Часть A. Теоретическая (3 балла) Пусть заряд на обкладках конденсатора емкости $C$ зависит от времени по гармоническому закону:\[q(t) = q_0 \cdot \cos(2\pi f t).\]
Какова амплитуда напряжения на конденсаторе? Для любой схемы, работающей на переменном токе, можно ввести импеданс $Z$ — характеристику, аналогичную сопротивлению в постоянном токе и равную отношению амплитуд напряжения и тока.
Часть B. Экспериментальная (6 баллов) Система из осциллографа и подключенного к нему щупа является неидеальным измерительным прибором. Простейшая эквивалентная схема – подключенные параллельно емкость, сопротивление и идеальный вольтметр переменного тока (см. рис. 2).  В настройках генератора выставьте синусоидальную форму сигнала с амплитудой $2~ В$. Подключите провод с чёрным и красным крокодилами к генератору, щупы — к каналам осциллографа.
Опишите теоретически, как зависит $Z$ для схемы на рис. 1 от частоты при малых частотах $(f \to 0)$ и как – при больших частотах $(f \to\infty)$.
. Определите ёмкость $C$ осциллографа с подсоединенным щупом.
Определите сопротивление $R$ осциллографа с подсоединенным щупом.
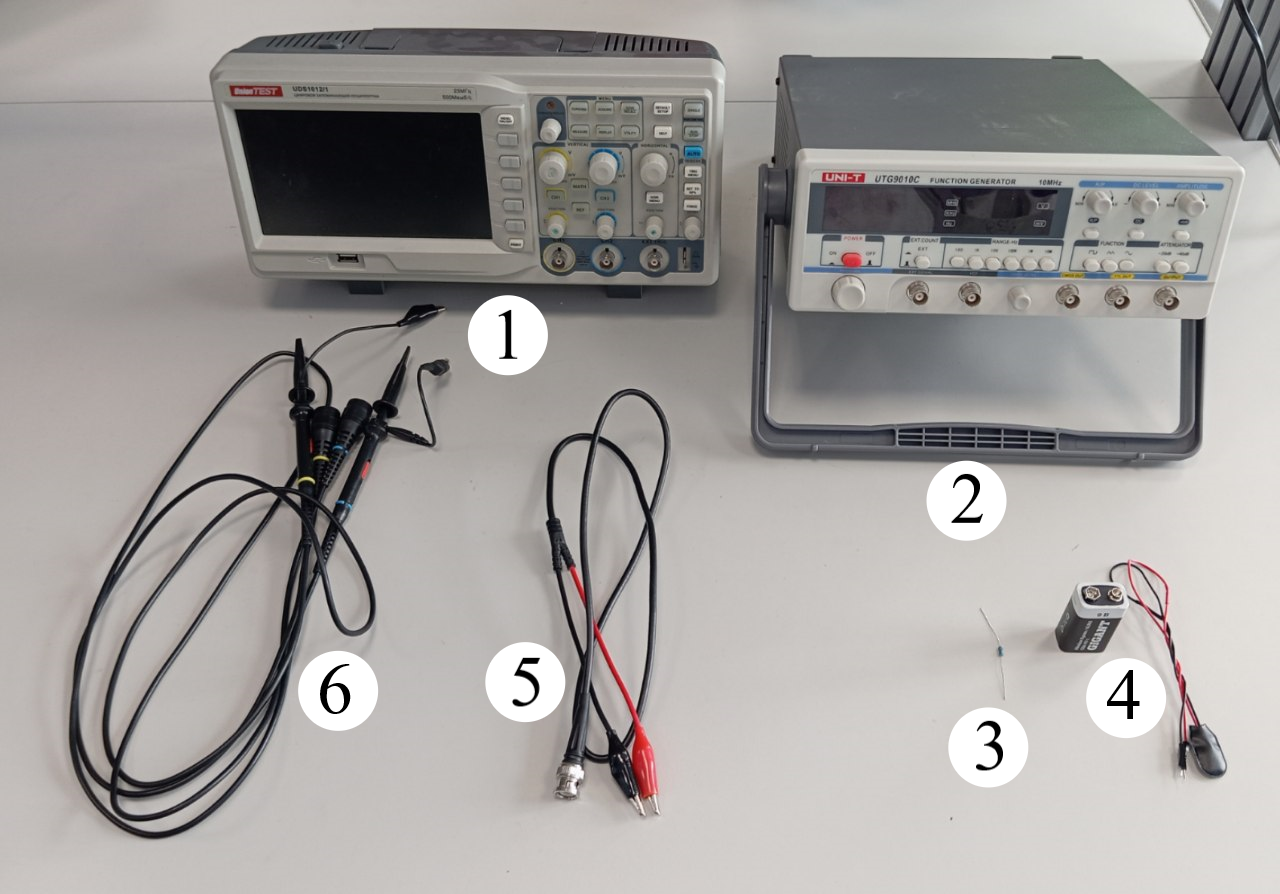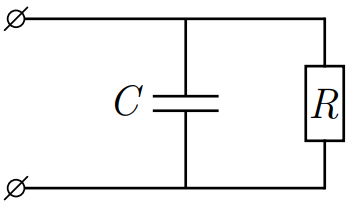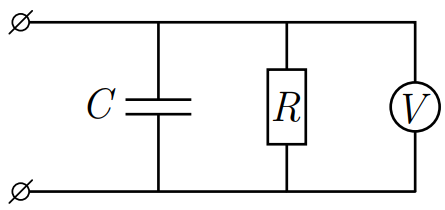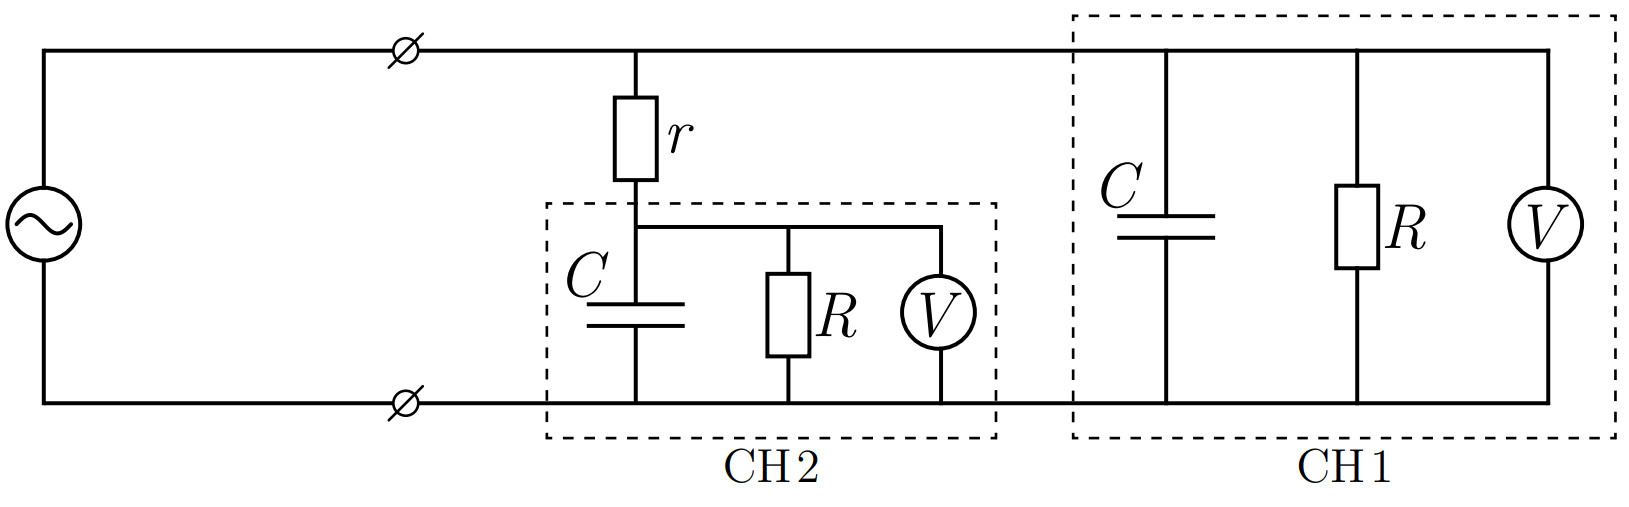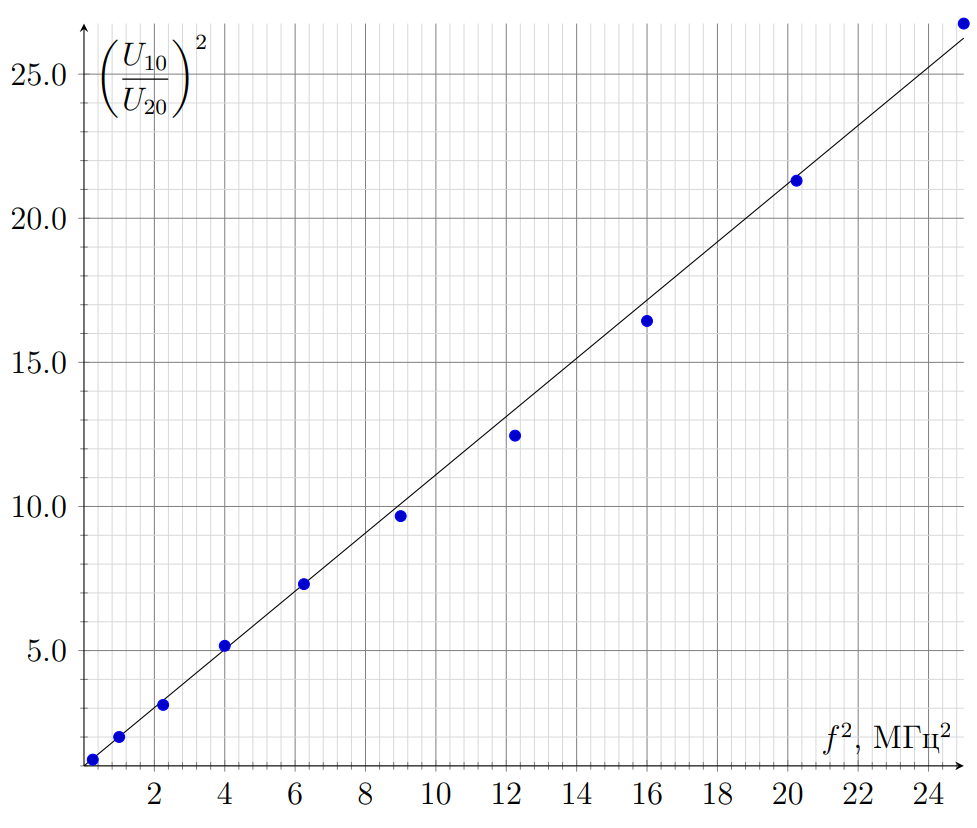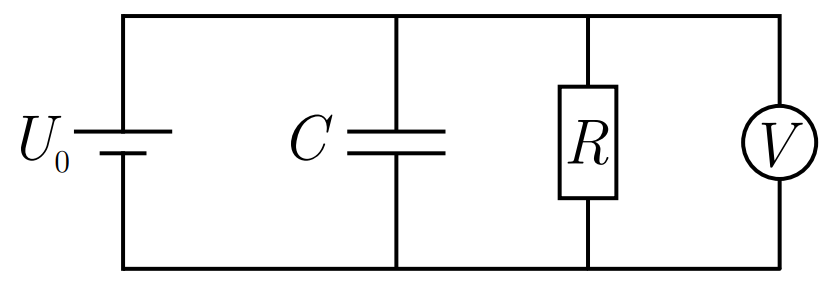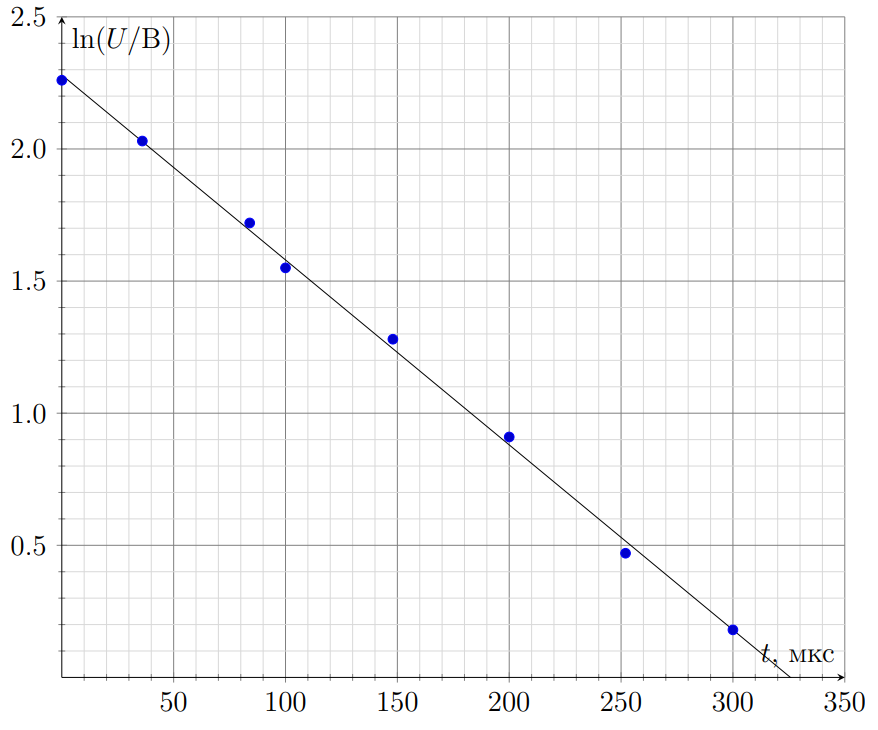
Какова амплитуда напряжения на конденсаторе? Какова амплитуда тока, затекающего на одну обкладку конденсатора и стекающего с противоположной?

 $U(t)=\frac{q(t)}{C}=\frac{q_0}{C}\cos\left(2\pi ft\right)$, поэтому амплитуда напряжения $U_0=\frac{q_0}{C}$.$I(t)=\dot{q}(t)=-q_02\pi f\sin\left(2\pi ft\right)$, поэтому амплитуда тока

Ответ:

 $I_0=2\pi f q_0$.
Решение: $U(t)=\frac{q(t)}{C}=\frac{q_0}{C}\cos\left(2\pi ft\right)$, поэтому амплитуда напряжения $U_0=\frac{q_0}{C}$.$I(t)=\dot{q}(t)=-q_02\pi f\sin\left(2\pi ft\right)$, поэтому амплитуда тока
Ответ: $I_0=2\pi f q_0$.

Опишите теоретически, как зависит $Z$ для схемы на рис. 1 от частоты при малых частотах $(f \to 0)$ и как – при больших частотах $(f \to\infty)$.
Ответ: При малых частотах $Z_C=\frac{1}{2\pi f C} \gg Z_R=R$, поэтому $Z\approx Z_R=R$ и не зависит от частоты.При больших частотах $Z_C\ll Z_R$, поэтому $Z\approx Z_C=\frac{1}{2\pi fC}$.

. Определите ёмкость $C$ осциллографа с подсоединенным щупом.
Решение: Соберем схему, показанную на рисунке 3. Один щуп осциллографа подключим напрямую к генератору для измерения напряжения на нем, другой щуп — последовательно с выданным резистором. При больших частотах второй канал осциллографа эквивалентен конденсатору емкостью $C$. Предположим, что уже при $f\sim 1~МГц$ выполняется $Z \approx Z_C$. Пусть напряжение на конденсаторе меняется по закону:$$U_2=\frac{q_0}{C}\cos\left(2\pi ft\right)=\frac{I_0}{2\pi fC}\cos\left(2\pi ft\right)\tag{1}.$$Тогда для амплитуды напряжения на втором канале осциллографа имеем:$$I_{20}=I_0\cdot\frac{1}{2\pi fC}\tag{2},$$Ток в цепи же в цепи конденсатора и $C$ и резистора $r$ меняется по закону:$$I(t)=\dot{q}(t)=-q_02\pi f\sin\left(2\pi ft\right)=-I_0\sin\left(2\pi ft\right)\tag{3}.$$Тогда напряжение на резисторе $r$ :$$U_r(t)=I(t)r=-I_0\sin\left(2\pi ft\right)\tag{4}.$$Напряжение на первом канале осциллографа складывается из напряжений на конденсаторе $C$ и сопротивлении $r$.$$U_1(t)=U_r+U_2=I(t)r=-I_0r\sin\left(2\pi ft\right)+\frac{I_0}{2\pi fC}\cos\left(2\pi ft\right)\tag{5}.$$Введем дополнительный угол:$$\phi=\operatorname{arctan}\frac{1}{2\pi fCr}.\tag{6}$$Тогда для напряжения на первом канале осциллографа получаем:$$U_1(t)=I_0\sqrt{r^2+\left(\frac{1}{2\pi fC}\right)}\cos\left(2\pi ft+\phi\right).\tag{7}$$И для амплитуды этого напряжения:$$U_10=I_0\sqrt{r^2+\left(\frac{1}{2\pi fC}\right)^2}.\tag{8}$$Окончательно отношение амплитуд на первом и втором каналах осциллографа:$$\frac{U_{10}}{U_{20}}=\sqrt{1+\left(2\pi fCr\right)^2},\tag{9}$$где $f$ — частота сигнала генератора.  Измерим зависимость напряжений на двух каналах осциллографа от частоты сигнала. Построим график зависимости квадрата отношения амплитуд этих напряжений$\left(\frac{U_1}{U_2}\right)^2$ от квадрата частоты сигнала $f^2$. $U_{10},~В$3.003.003.003.003.003.003.003.003.003.00$U_{20},~В$2.722.121.701.321.110.970.850.740.650.58$f,~МГц$0.501.001.502.002.503.003.504.004.505.00$f^2,~МГц^2$0.251.002.254.006.259.0012.2516.0020.2525.00$\left(\frac{U_1}{U_2}\right)^2$1.222.003.115.177.309.6612.4616.4421.3026.75 Видно, что экспериментальные точки отлично описываются линейной функцией, т.е. предположение $Z_C \ll Z_R$ на этих частотах выполняется. Угловой коэффициент графика данной зависимости составляет$$k =\left(2\pi Cr\right)^2 = 1.01 \cdot 10^{−12} с^2.\tag{10}$$Откуда емкость осциллографа$$C =\frac{\sqrt{k}}{2\pi r}=145~пФ. \tag{11}$$  | $U_{10},~В$ | 3.00 | 3.00 | 3.00 | 3.00 | 3.00 | 3.00 | 3.00 | 3.00 | 3.00 | 3.00 | | --- | --- | --- | --- | --- | --- | --- | --- | --- | --- | --- | | $U_{20},~В$ | 2.72 | 2.12 | 1.70 | 1.32 | 1.11 | 0.97 | 0.85 | 0.74 | 0.65 | 0.58 | | $f,~МГц$ | 0.50 | 1.00 | 1.50 | 2.00 | 2.50 | 3.00 | 3.50 | 4.00 | 4.50 | 5.00 | | $f^2,~МГц^2$ | 0.25 | 1.00 | 2.25 | 4.00 | 6.25 | 9.00 | 12.25 | 16.00 | 20.25 | 25.00 | | $\left(\frac{U_1}{U_2}\right)^2$ | 1.22 | 2.00 | 3.11 | 5.17 | 7.30 | 9.66 | 12.46 | 16.44 | 21.30 | 26.75 |

Определите сопротивление $R$ осциллографа с подсоединенным щупом.
Решение: Для определения сопротивления осциллографа соберем схему, изображенную на рисунке 4.  При отключении осциллографа от батареи емкость осциллографа будет разряжаться через его внутреннее сопротивление. С помощью однократного срабатывания синхронизации запишем осциллограмму разрядки емкости. Используя курсоры и смещение осциллограммы, измерим зависимость напряжения на осциллографе от времени. $U,~В$9.607.605.604.723.602.481.601.20$t,~мкс$03684100148200252300$\ln(U/В)$2.262.031.721.551.280.910.470.18 Напряжения на конденсаторе должно убывать по экспоненциальному закону$\ln U =\ln U_0-\frac{t}{RC}\tag{12}$где $U_0$ — начальное напряжение на осциллографе. Построим график зависимости $\ln U$ от $t$. По угловому коэффициенту графика $k_1 = 7.0\cdot103~с^{−1}$ найдем сопротивление осциллографа$$R =\frac{1}{k_1C}=1.03~МОм.\tag{13} $$  | $U,~В$ | 9.60 | 7.60 | 5.60 | 4.72 | 3.60 | 2.48 | 1.60 | 1.20 | | --- | --- | --- | --- | --- | --- | --- | --- | --- | | $t,~мкс$ | 0 | 36 | 84 | 100 | 148 | 200 | 252 | 300 | | $\ln(U/В)$ | 2.26 | 2.03 | 1.72 | 1.55 | 1.28 | 0.91 | 0.47 | 0.18 |
Темы:
E, IEPhO